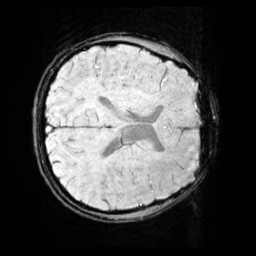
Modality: SWI
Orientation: axial
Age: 12
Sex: male
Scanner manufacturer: siemens
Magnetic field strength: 3 T
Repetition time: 0.027 s
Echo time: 0.02 s